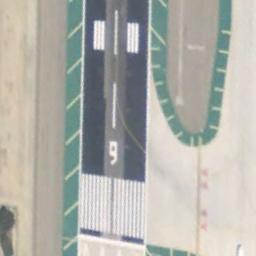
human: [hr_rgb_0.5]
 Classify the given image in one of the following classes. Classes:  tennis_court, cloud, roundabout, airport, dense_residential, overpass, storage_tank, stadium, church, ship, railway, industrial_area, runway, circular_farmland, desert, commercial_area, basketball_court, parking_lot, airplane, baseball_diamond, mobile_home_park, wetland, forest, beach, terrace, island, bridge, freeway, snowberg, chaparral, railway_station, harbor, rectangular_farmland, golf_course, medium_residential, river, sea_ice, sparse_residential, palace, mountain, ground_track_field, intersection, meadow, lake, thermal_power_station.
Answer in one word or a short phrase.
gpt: runway